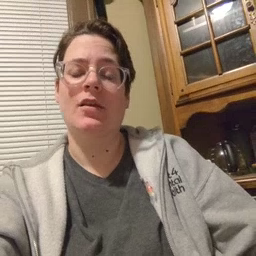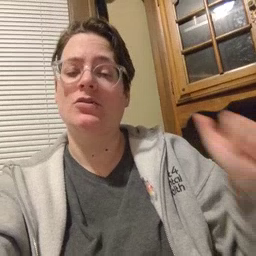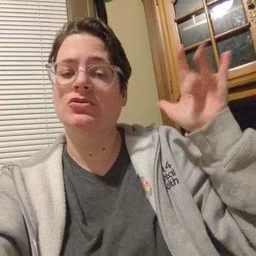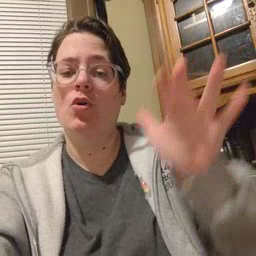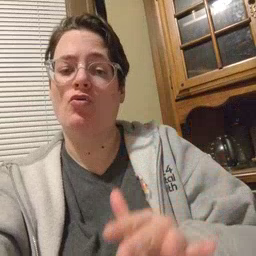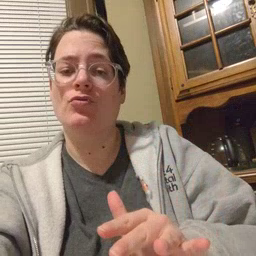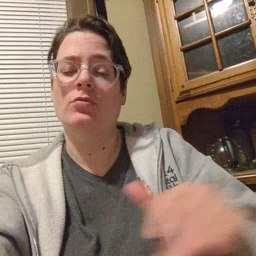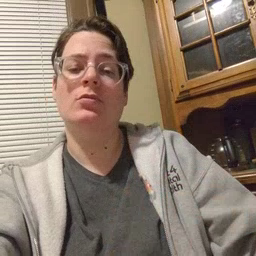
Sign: snow